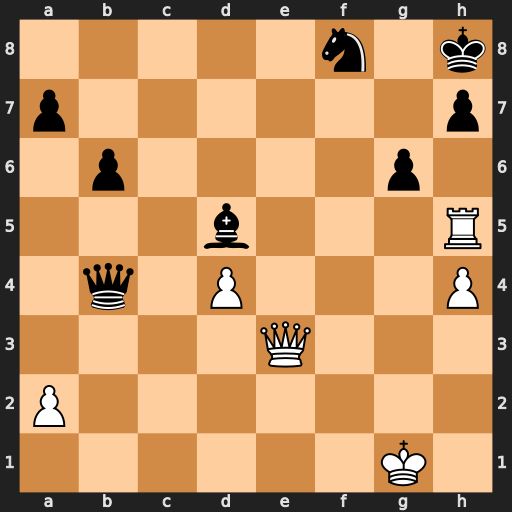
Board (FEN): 5n1k/p6p/1p4p1/3b3R/1q1P3P/4Q3/P7/6K1
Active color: w
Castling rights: -
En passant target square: -
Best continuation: Qe5+ Kg8 Qxd5+